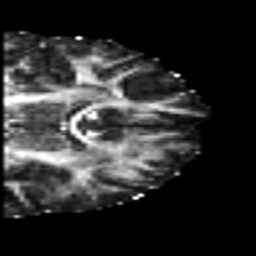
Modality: FA
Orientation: coronal
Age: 19
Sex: male
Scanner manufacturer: siemens
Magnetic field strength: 3 T
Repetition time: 7 s
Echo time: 0.0926 s